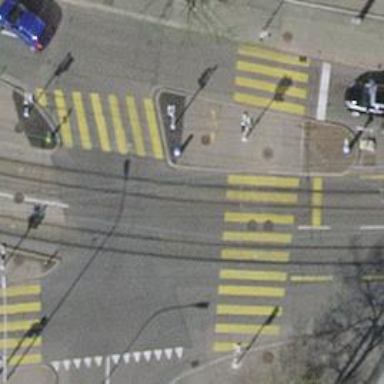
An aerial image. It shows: Tram crossing with traffic signals.